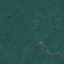
Land use / land cover: Forest